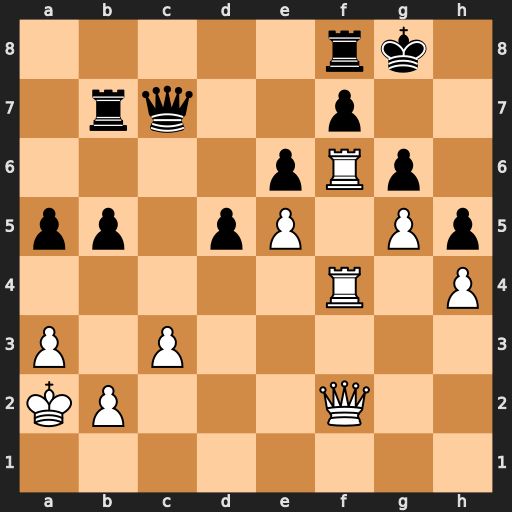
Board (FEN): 5rk1/1rq2p2/4pRp1/pp1pP1Pp/5R1P/P1P5/KP3Q2/8
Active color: w
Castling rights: -
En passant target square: -
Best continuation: Rxg6+ fxg6 Rxf8+